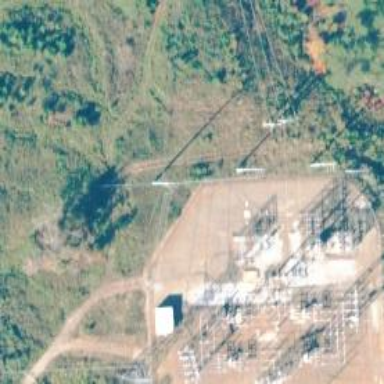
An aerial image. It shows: Power tower.